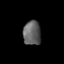
Tissue: lung
Cell type: Others
Senescence score: 0.2372
Nuclear area (px): 415
Mean DAPI intensity: 98.272